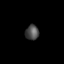
Tissue: lung
Cell type: Others
Senescence score: 0.6843
Nuclear area (px): 200
Mean DAPI intensity: 75.855